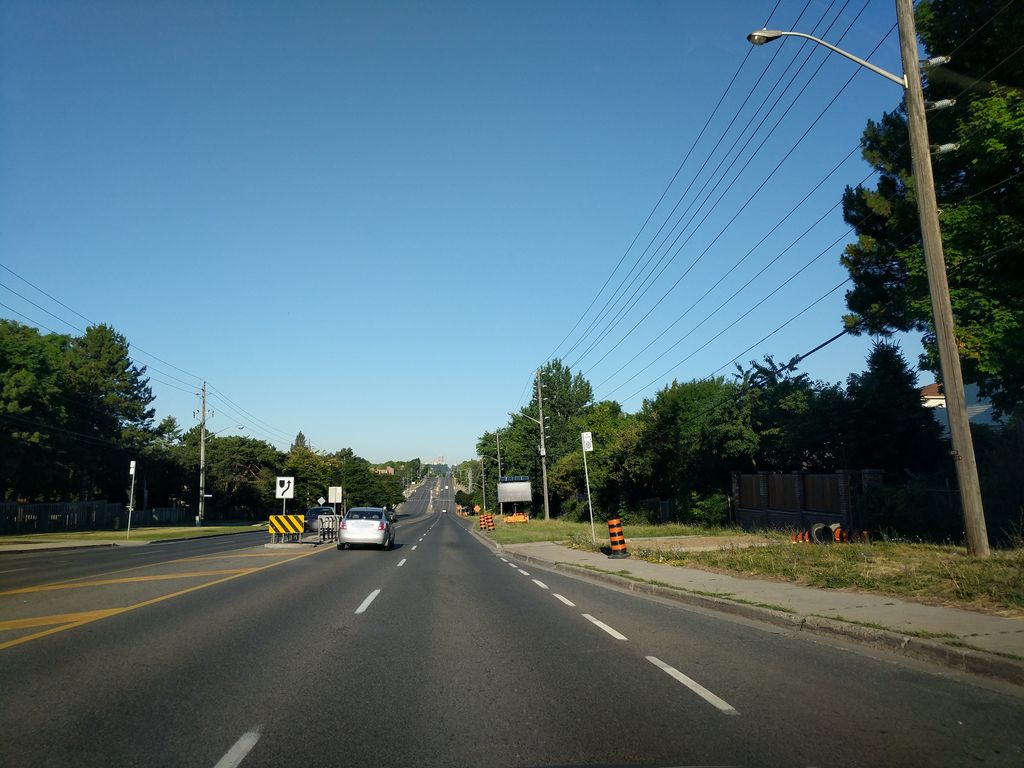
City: toronto